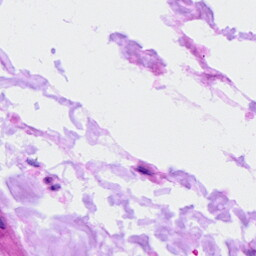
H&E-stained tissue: Ovarian